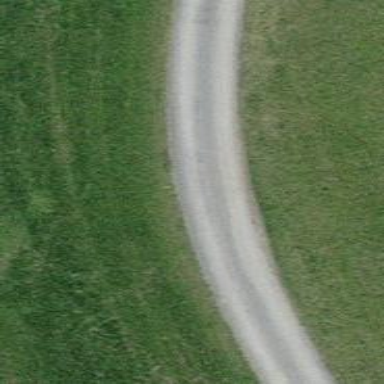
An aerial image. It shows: Agricultural track with grade 1 surface suitable for agricultural vehicles.